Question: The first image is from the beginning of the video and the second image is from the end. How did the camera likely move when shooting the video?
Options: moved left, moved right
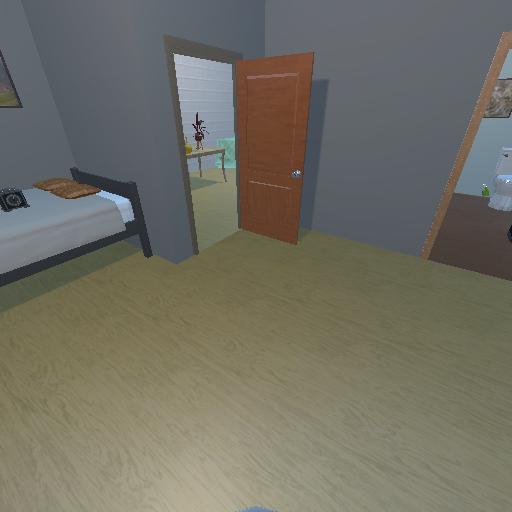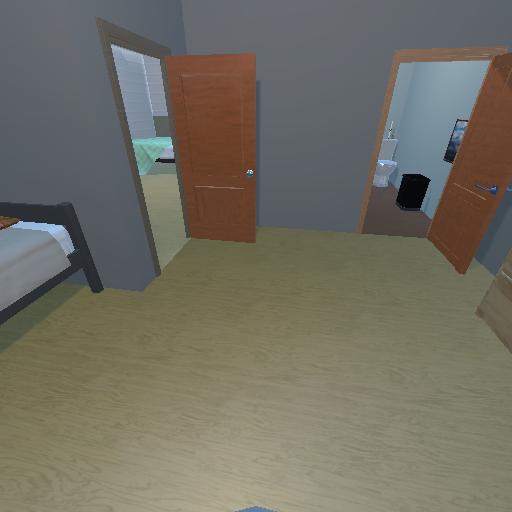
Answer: moved left